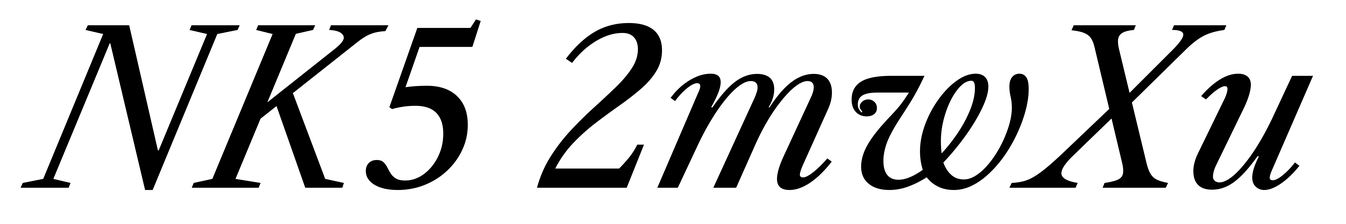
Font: LibreCaslonText-Italic_Italic